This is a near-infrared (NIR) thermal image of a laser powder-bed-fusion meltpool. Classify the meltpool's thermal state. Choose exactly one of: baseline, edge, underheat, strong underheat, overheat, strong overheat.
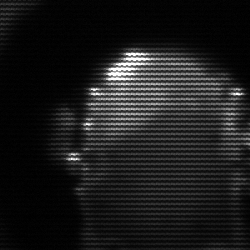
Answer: baseline